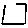
Label: square